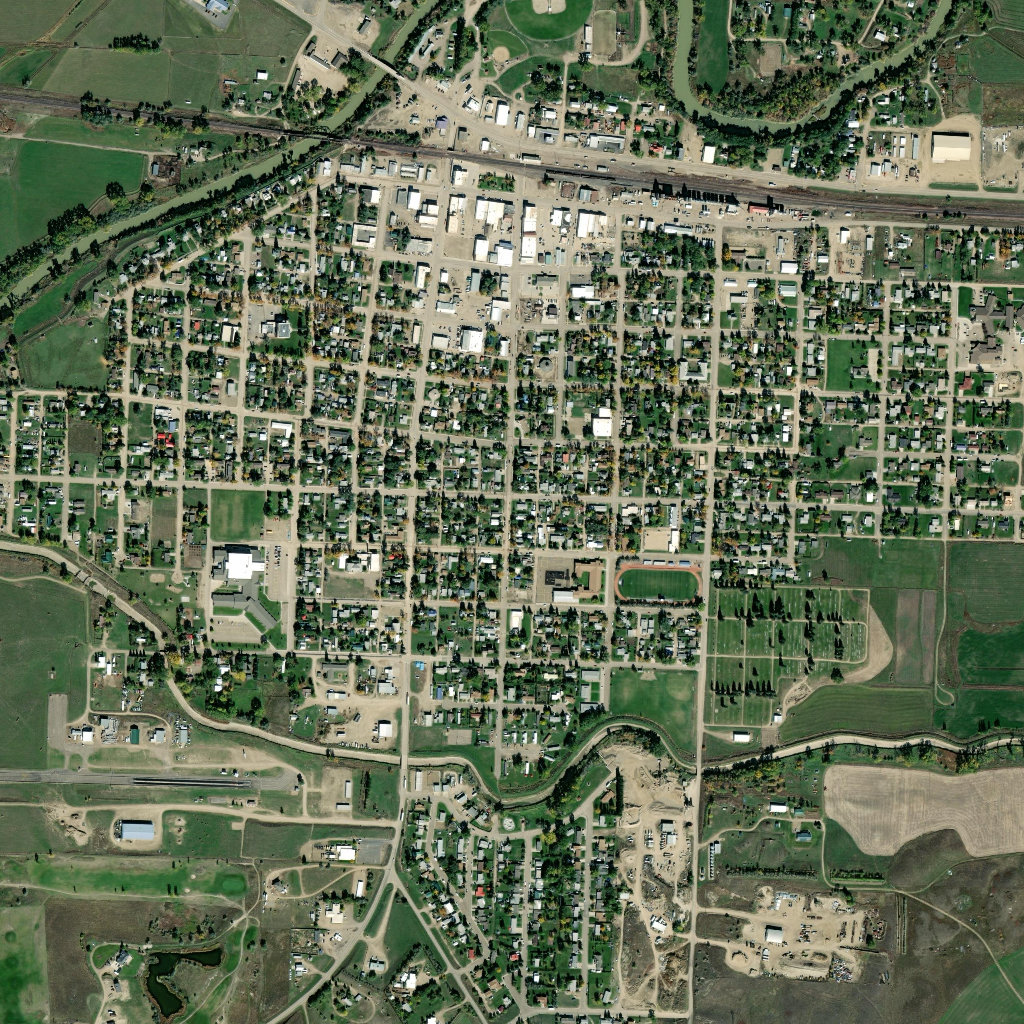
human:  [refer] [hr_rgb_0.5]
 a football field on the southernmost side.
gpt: <box>[[61, 55, 67, 58, 0]]</box>